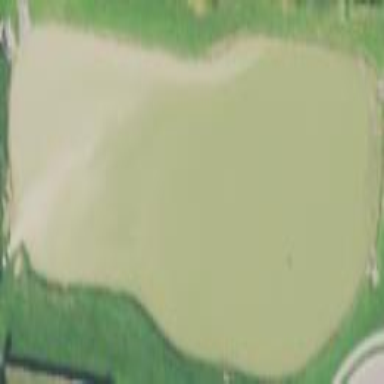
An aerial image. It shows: Pond surrounded by basin.